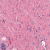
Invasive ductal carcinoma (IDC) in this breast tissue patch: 0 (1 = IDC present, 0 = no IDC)